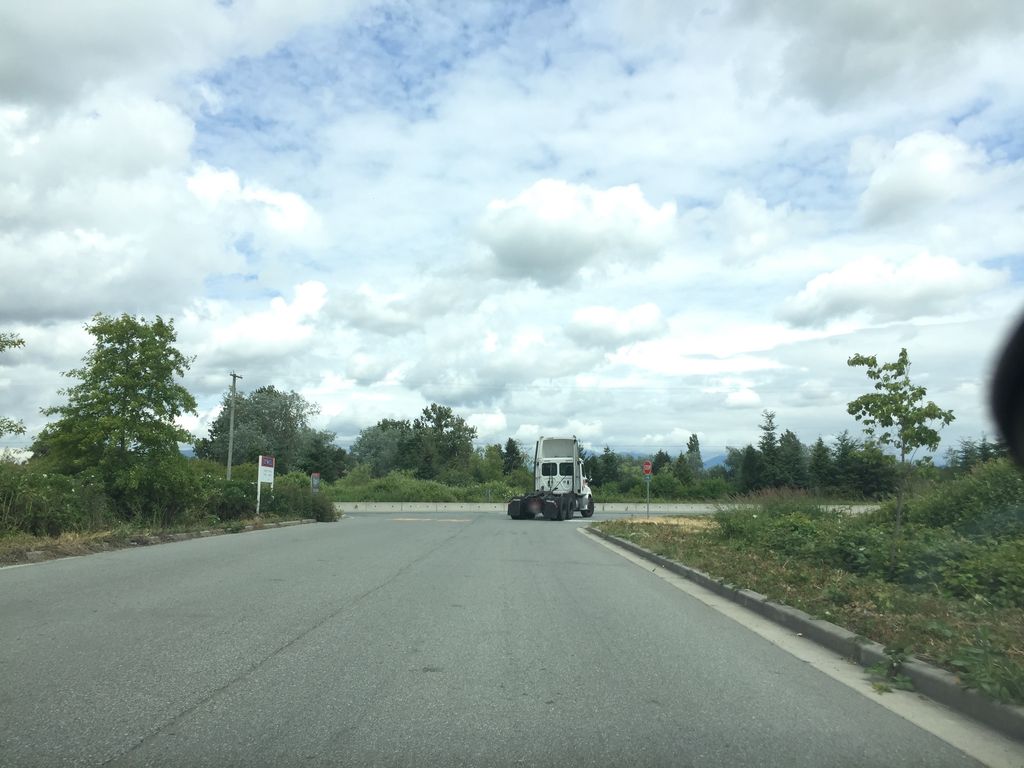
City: vancouver